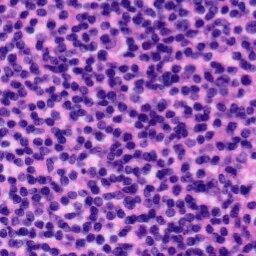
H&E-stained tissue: Tonsil